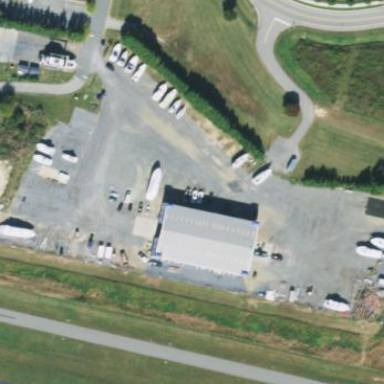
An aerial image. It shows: Boat storage area.